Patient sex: M
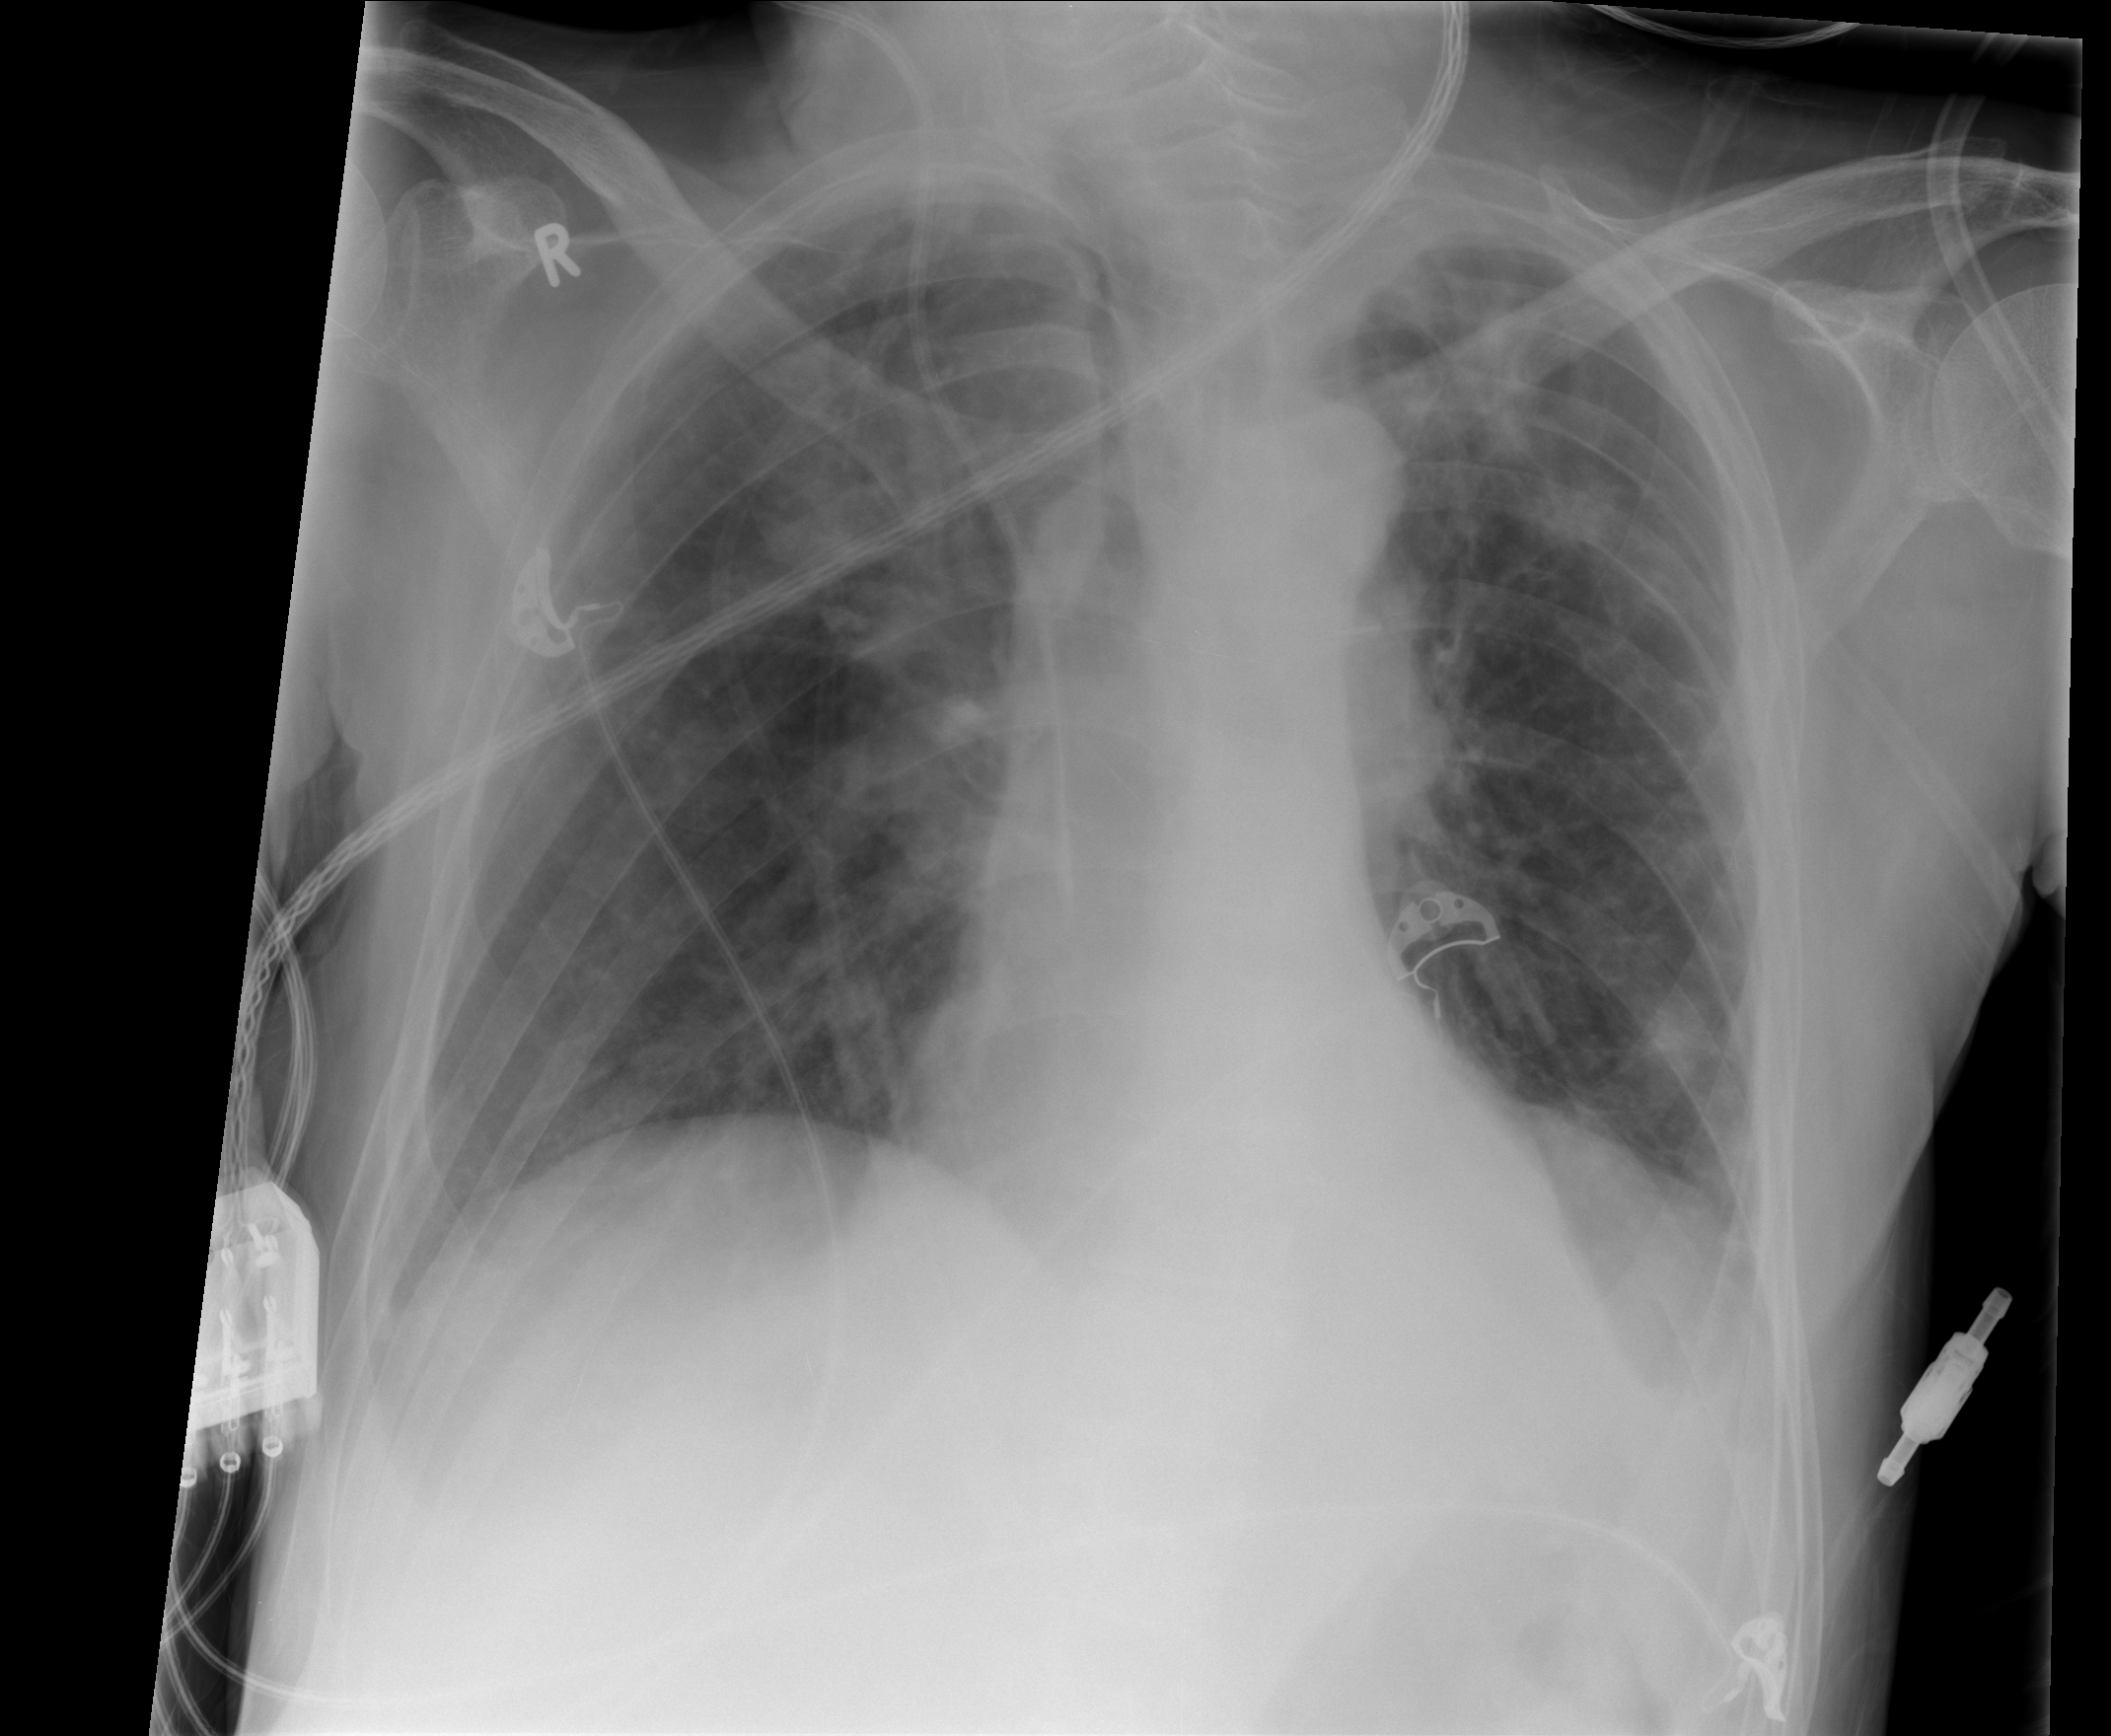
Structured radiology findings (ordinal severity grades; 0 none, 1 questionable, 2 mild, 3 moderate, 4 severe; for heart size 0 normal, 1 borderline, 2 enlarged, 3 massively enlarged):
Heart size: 0
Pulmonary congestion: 3
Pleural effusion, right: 0
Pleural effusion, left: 2
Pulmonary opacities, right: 1
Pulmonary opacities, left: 2
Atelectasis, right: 2
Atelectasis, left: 2